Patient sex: M
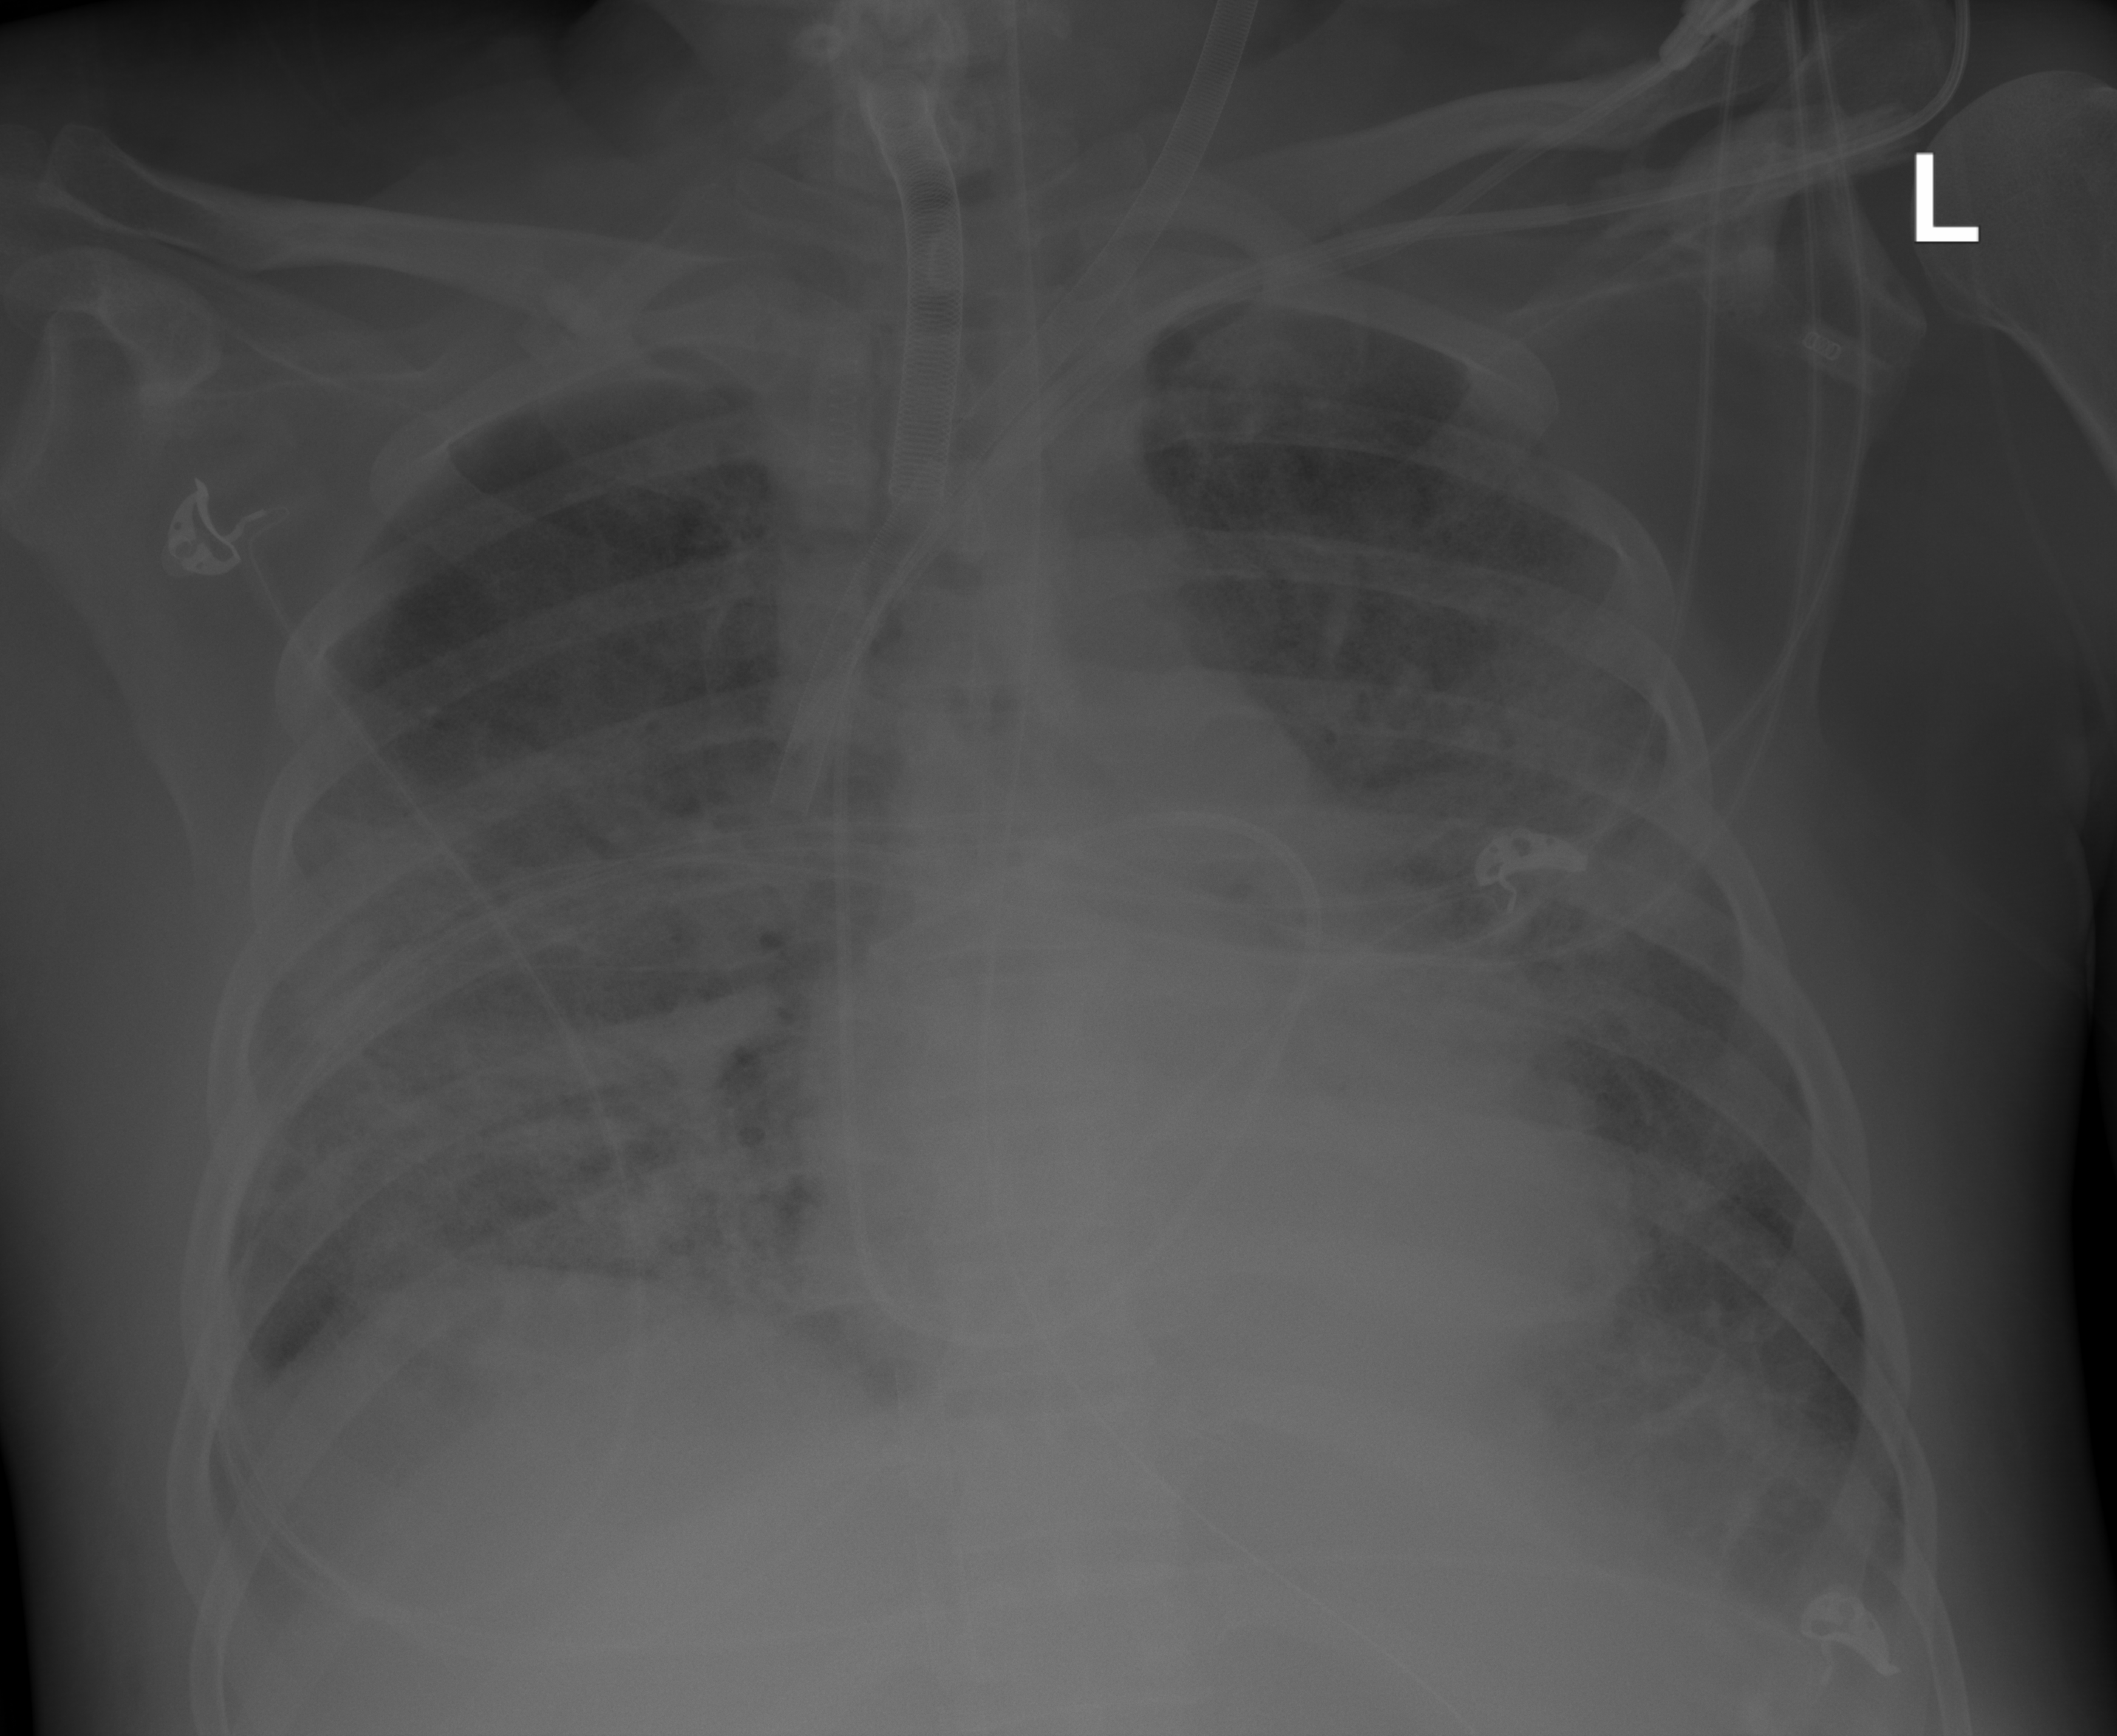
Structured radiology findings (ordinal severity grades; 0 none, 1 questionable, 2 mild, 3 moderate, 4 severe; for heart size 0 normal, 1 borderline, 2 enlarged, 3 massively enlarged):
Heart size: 0
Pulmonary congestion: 3
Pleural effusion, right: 2
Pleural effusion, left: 2
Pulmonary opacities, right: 4
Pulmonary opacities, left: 4
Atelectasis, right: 3
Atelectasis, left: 3